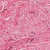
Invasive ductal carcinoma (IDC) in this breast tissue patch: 1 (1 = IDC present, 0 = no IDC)